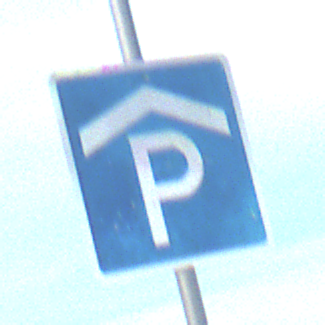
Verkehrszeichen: Parkhaus
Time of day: SunriseSunset
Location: Outdoor (Beach)
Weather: PartlyCloudy
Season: NotSpecified
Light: Natural